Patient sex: M
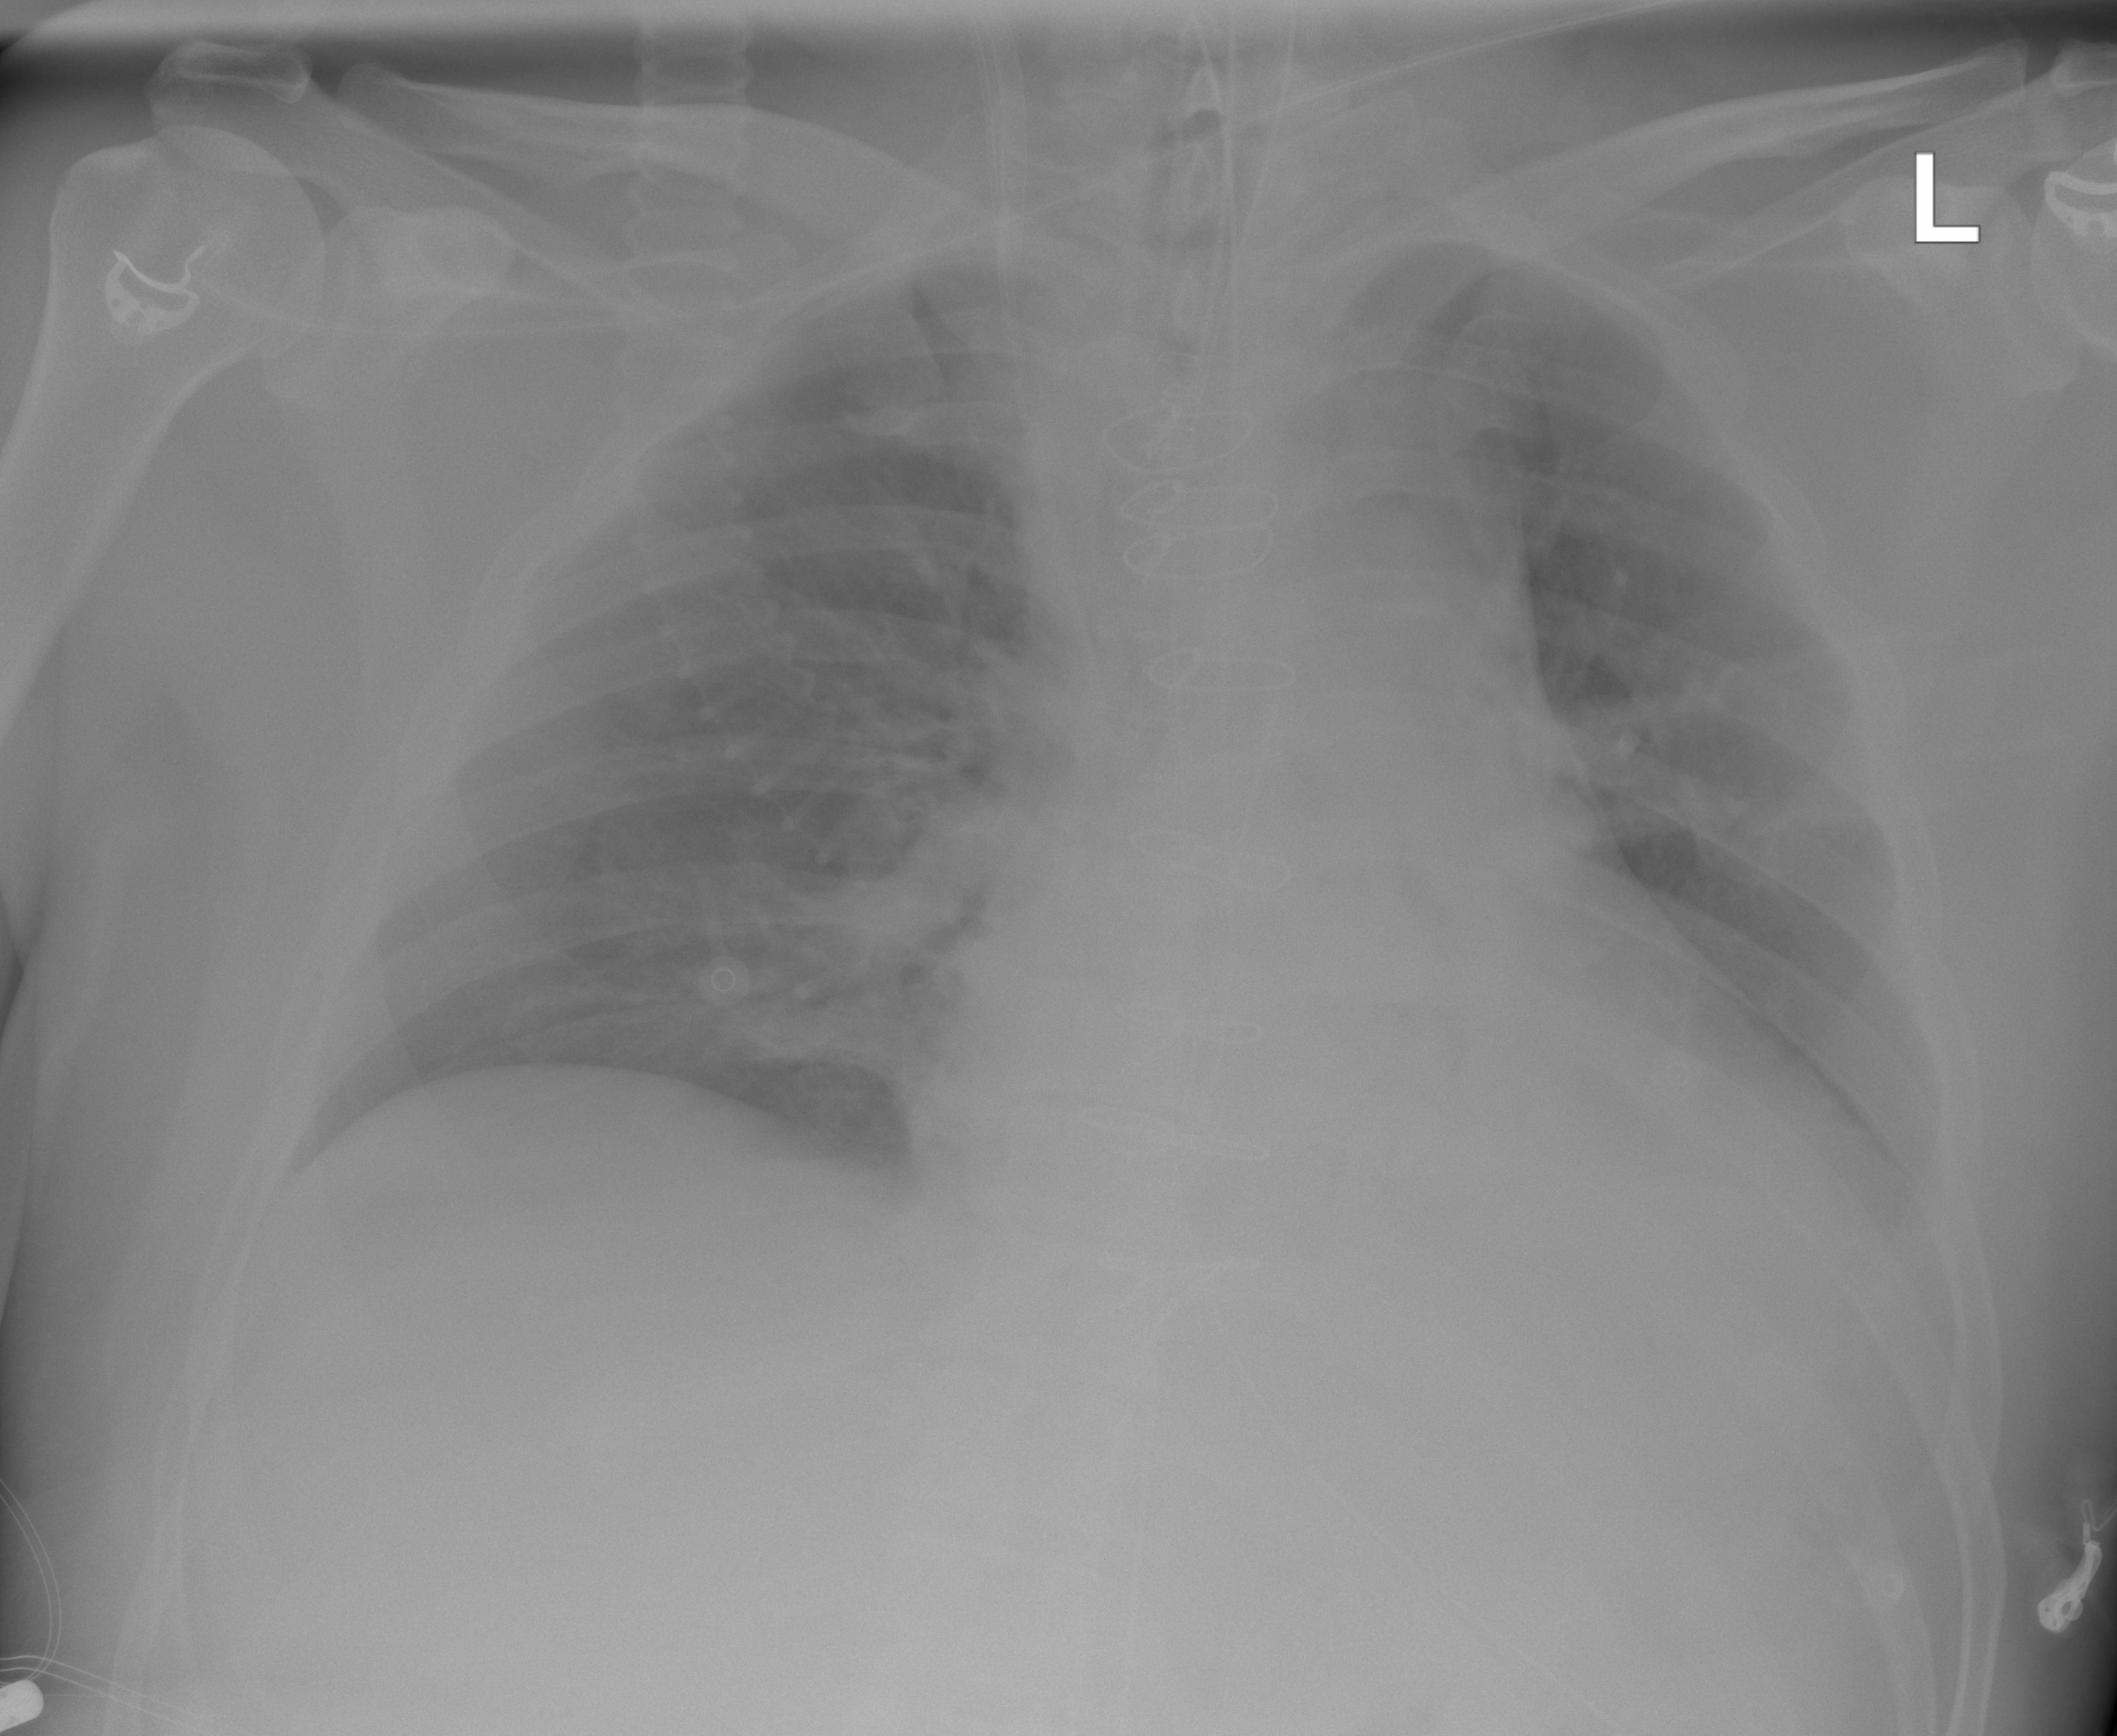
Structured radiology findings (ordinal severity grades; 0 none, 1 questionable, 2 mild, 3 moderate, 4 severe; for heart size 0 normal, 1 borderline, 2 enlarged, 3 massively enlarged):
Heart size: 2
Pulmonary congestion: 0
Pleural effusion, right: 0
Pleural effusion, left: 2
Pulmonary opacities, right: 0
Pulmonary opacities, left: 0
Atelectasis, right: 0
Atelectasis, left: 2